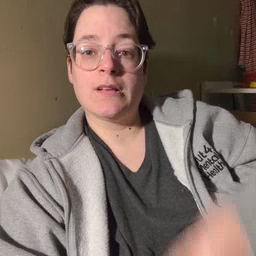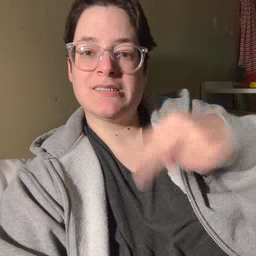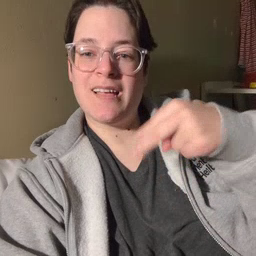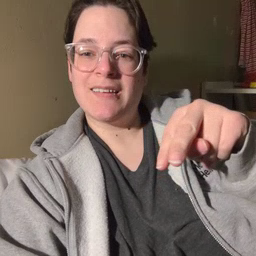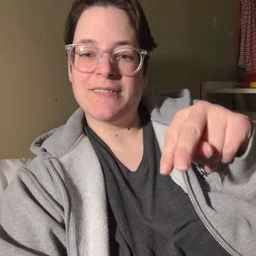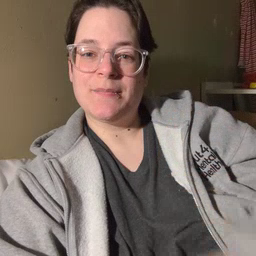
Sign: dance